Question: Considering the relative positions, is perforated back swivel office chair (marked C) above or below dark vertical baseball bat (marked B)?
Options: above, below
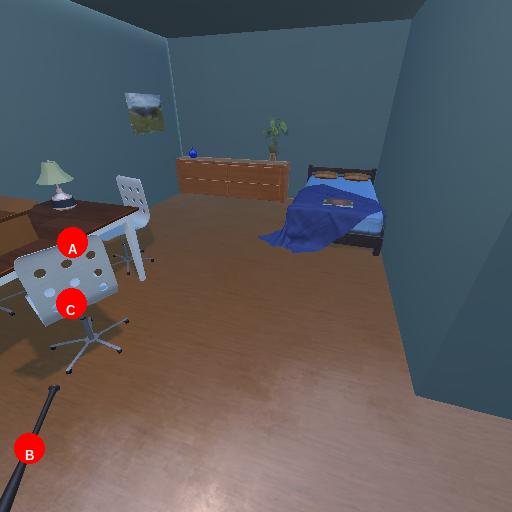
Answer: above